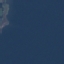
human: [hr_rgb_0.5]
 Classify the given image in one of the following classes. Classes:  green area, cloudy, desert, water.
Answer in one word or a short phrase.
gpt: water